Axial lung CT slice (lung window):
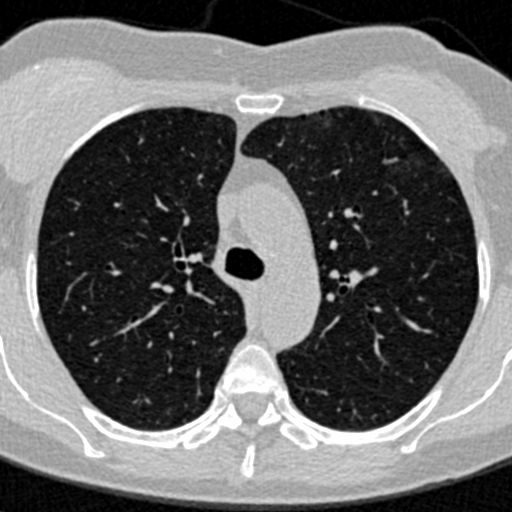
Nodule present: no